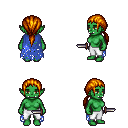
a pixel art fantasy rpg character, female body template, orc, green skin, blue tattered cape, white pants, dark blonde ponytail hairstyle, dagger, four views (front, back, left, right), 2x2 character sprite sheet, small pixel art, hard edges, no anti-aliasing